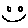
Label: smiley face